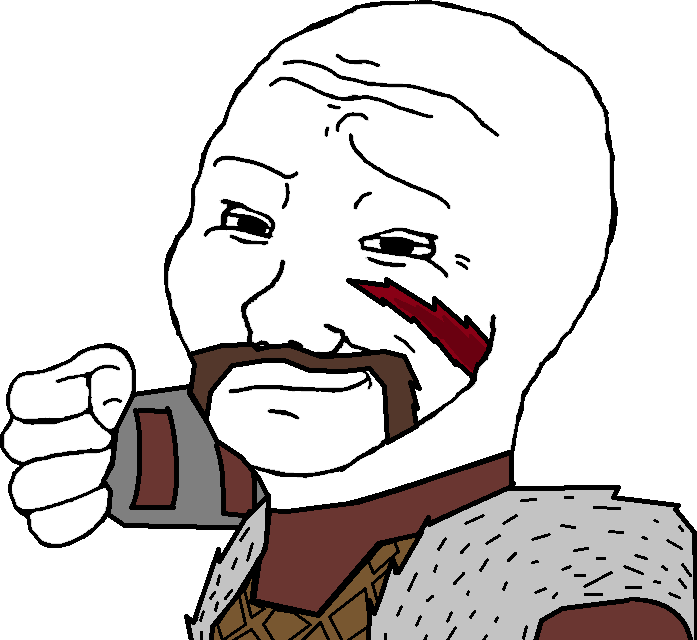
Label: 5_Smugjak